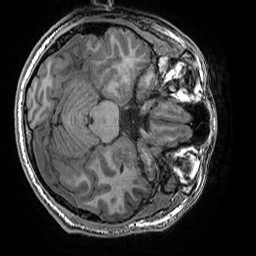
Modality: T1w
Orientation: axial
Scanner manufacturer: ge
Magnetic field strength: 3 T
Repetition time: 0.008184 s
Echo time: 0.003192 s